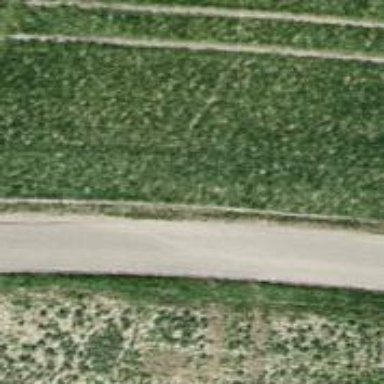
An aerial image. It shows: Well-maintained track road of grade 1.